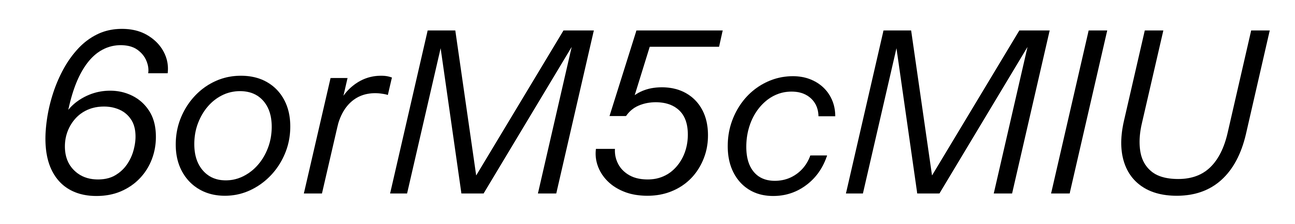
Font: InstrumentSans-Italic_Italic